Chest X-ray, AP view. Patient: 63 years old, sex M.
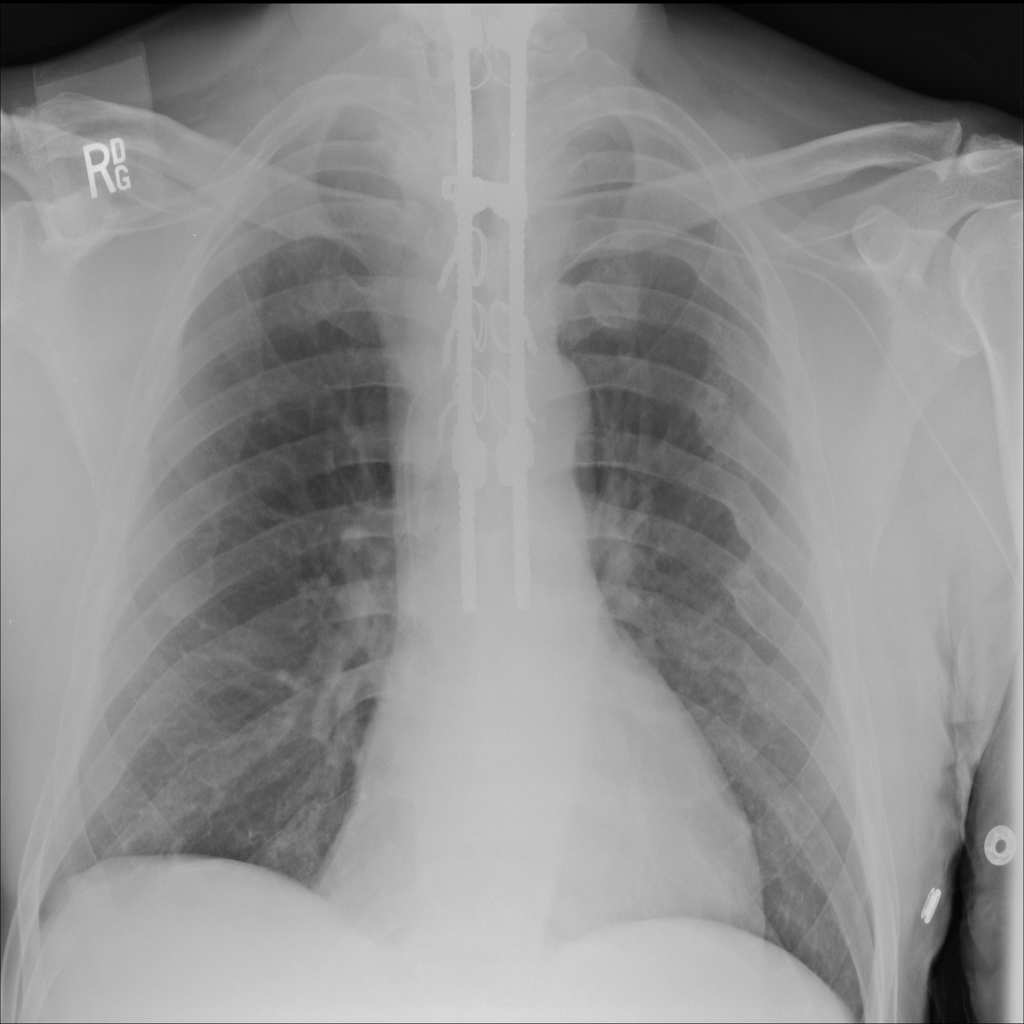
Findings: No Finding